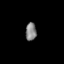
Tissue: prostate
Cell type: Fibroblasts
Senescence score: 0.8123
Nuclear area (px): 190
Mean DAPI intensity: 131.542